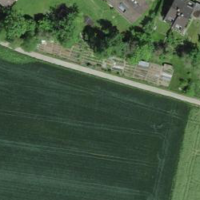
EUNIS habitat code: 52
Species observed at this site:
Vicia sepium